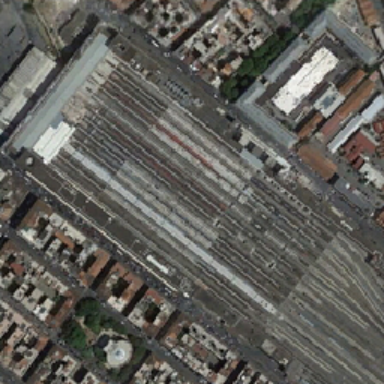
Buildings around the railway station .